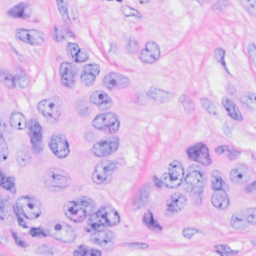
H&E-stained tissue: Breast